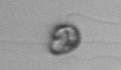
Label: flagellate_morphotype1